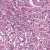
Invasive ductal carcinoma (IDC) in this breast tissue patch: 1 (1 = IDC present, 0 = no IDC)